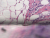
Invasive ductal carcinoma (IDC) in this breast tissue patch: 0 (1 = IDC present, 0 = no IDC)